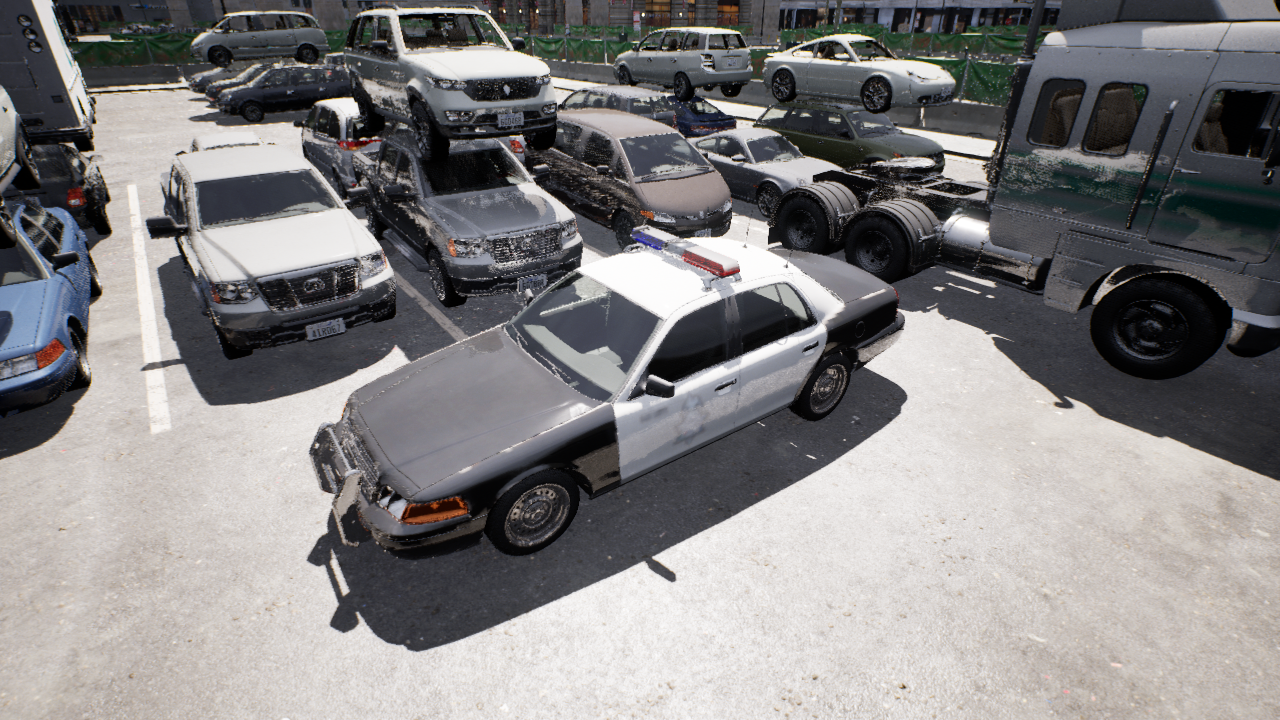
Venue: arterial
Lighting: clear day
Vehicle rig: sedan